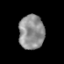
Tissue: prostate
Cell type: T cells
Senescence score: 0.3049
Nuclear area (px): 852
Mean DAPI intensity: 143.353